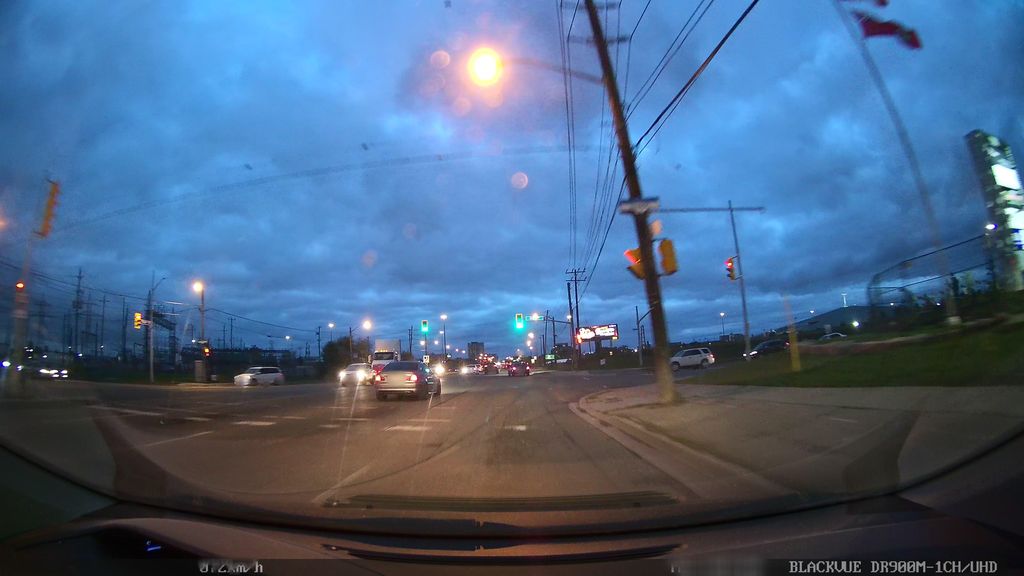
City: toronto